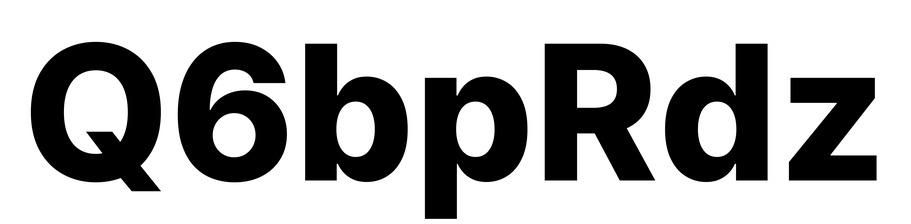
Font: Inter_ExtraBold